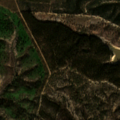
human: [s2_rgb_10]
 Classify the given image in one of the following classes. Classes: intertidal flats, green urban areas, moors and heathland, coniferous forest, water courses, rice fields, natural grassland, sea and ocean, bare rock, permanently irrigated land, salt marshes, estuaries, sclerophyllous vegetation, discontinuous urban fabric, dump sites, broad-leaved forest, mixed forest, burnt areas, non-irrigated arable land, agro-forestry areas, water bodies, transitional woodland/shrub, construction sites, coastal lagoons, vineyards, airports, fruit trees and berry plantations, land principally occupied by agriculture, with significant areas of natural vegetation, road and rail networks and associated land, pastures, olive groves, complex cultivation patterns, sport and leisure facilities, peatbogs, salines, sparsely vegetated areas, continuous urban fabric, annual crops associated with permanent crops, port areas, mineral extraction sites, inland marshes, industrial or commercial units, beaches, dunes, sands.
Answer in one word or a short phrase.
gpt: broad-leaved forest, transitional woodland/shrub